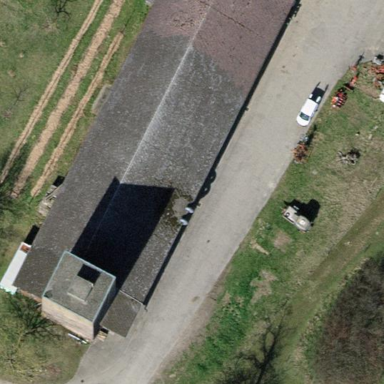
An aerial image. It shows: Industrial building with gabled roof.